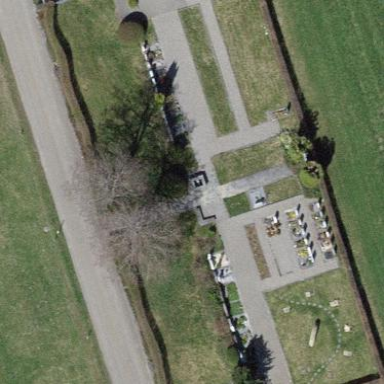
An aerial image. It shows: Cemetery.